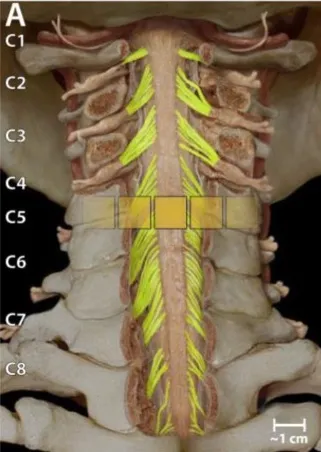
Experiment setup. (A) Schematic showing the location of a 1 x 3 activated electrode configuration superimposed over the human spinal cord showing the dorsal column and roots.
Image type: radiology (ct)